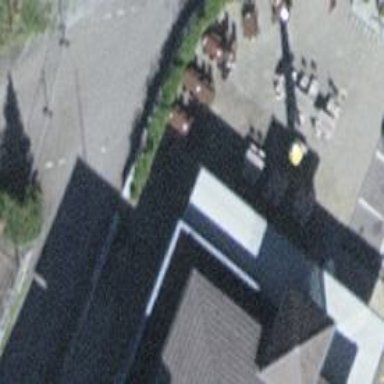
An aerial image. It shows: Restaurant.